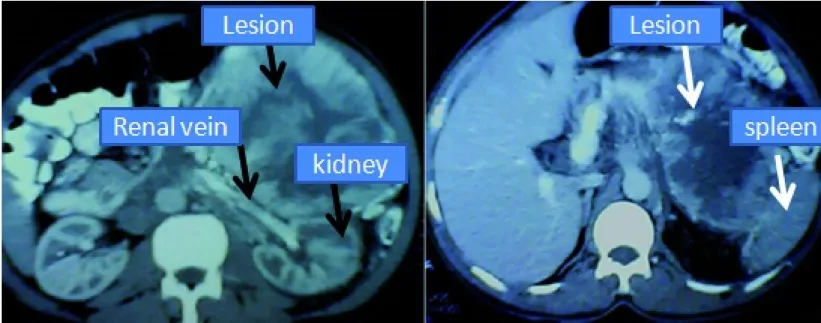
CT images showing the giant suprarenal lesion abutting the spleen but with no invasion of the kidney or the renal vein.
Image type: radiology (ct)